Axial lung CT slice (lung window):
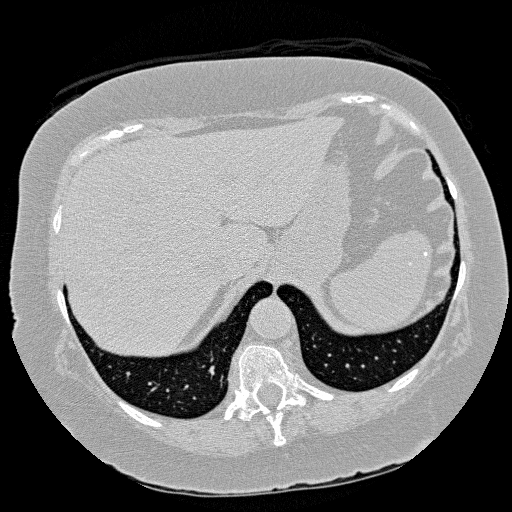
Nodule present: no